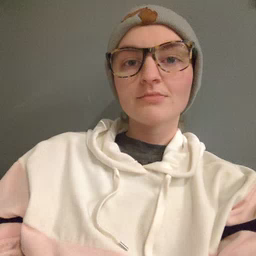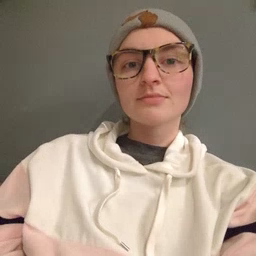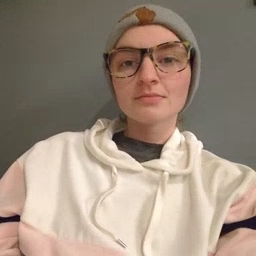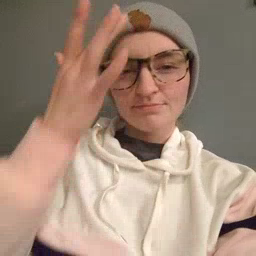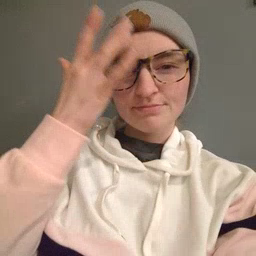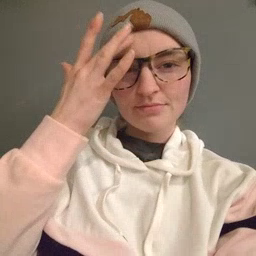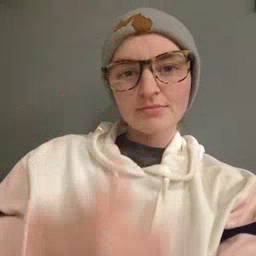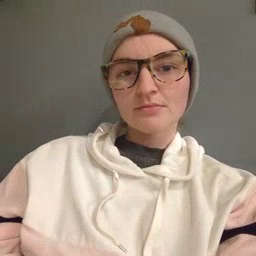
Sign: sick